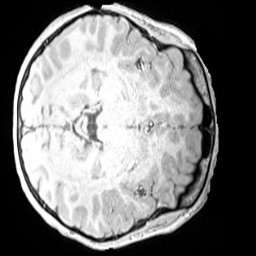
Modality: MP2RAGE
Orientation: axial
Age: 13
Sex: male
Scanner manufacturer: siemens
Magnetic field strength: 3 T
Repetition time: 4 s
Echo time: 0.00299 s